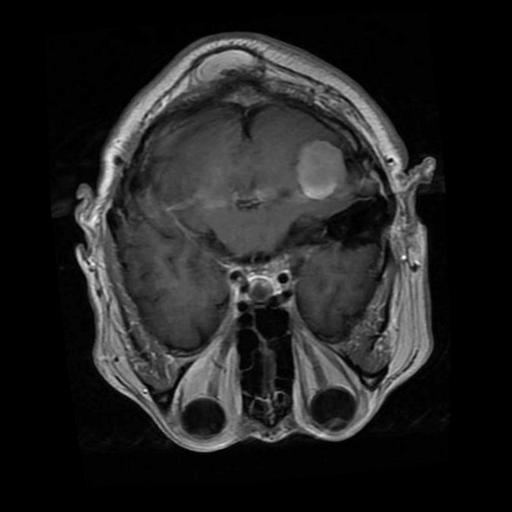
Label: meningioma